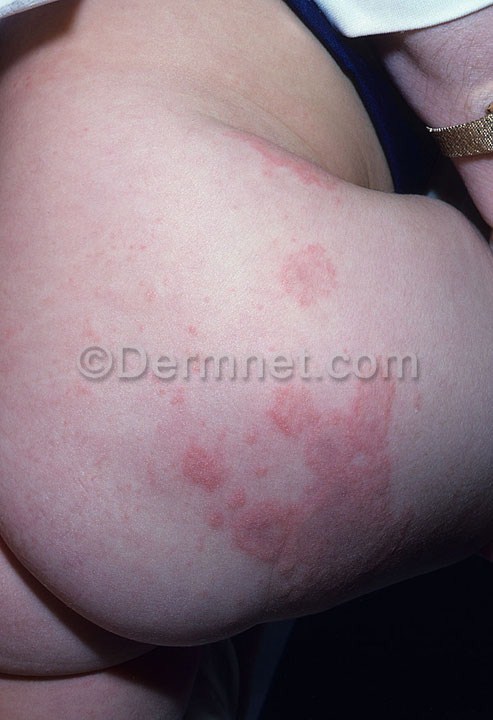
Disease: Vasculitis Photos